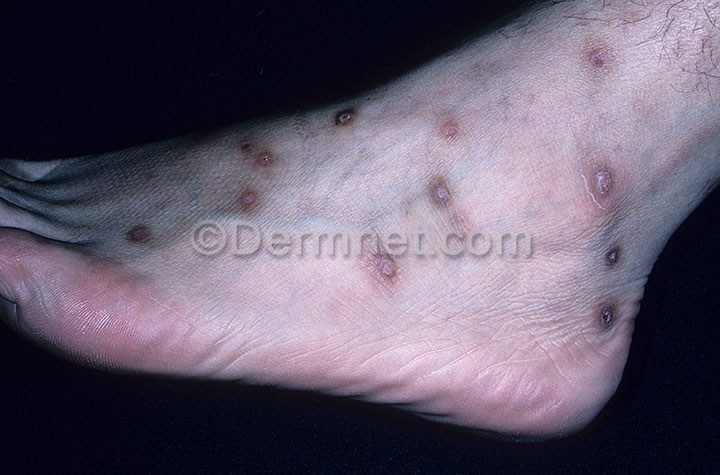
Disease: Eczema Photos